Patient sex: F
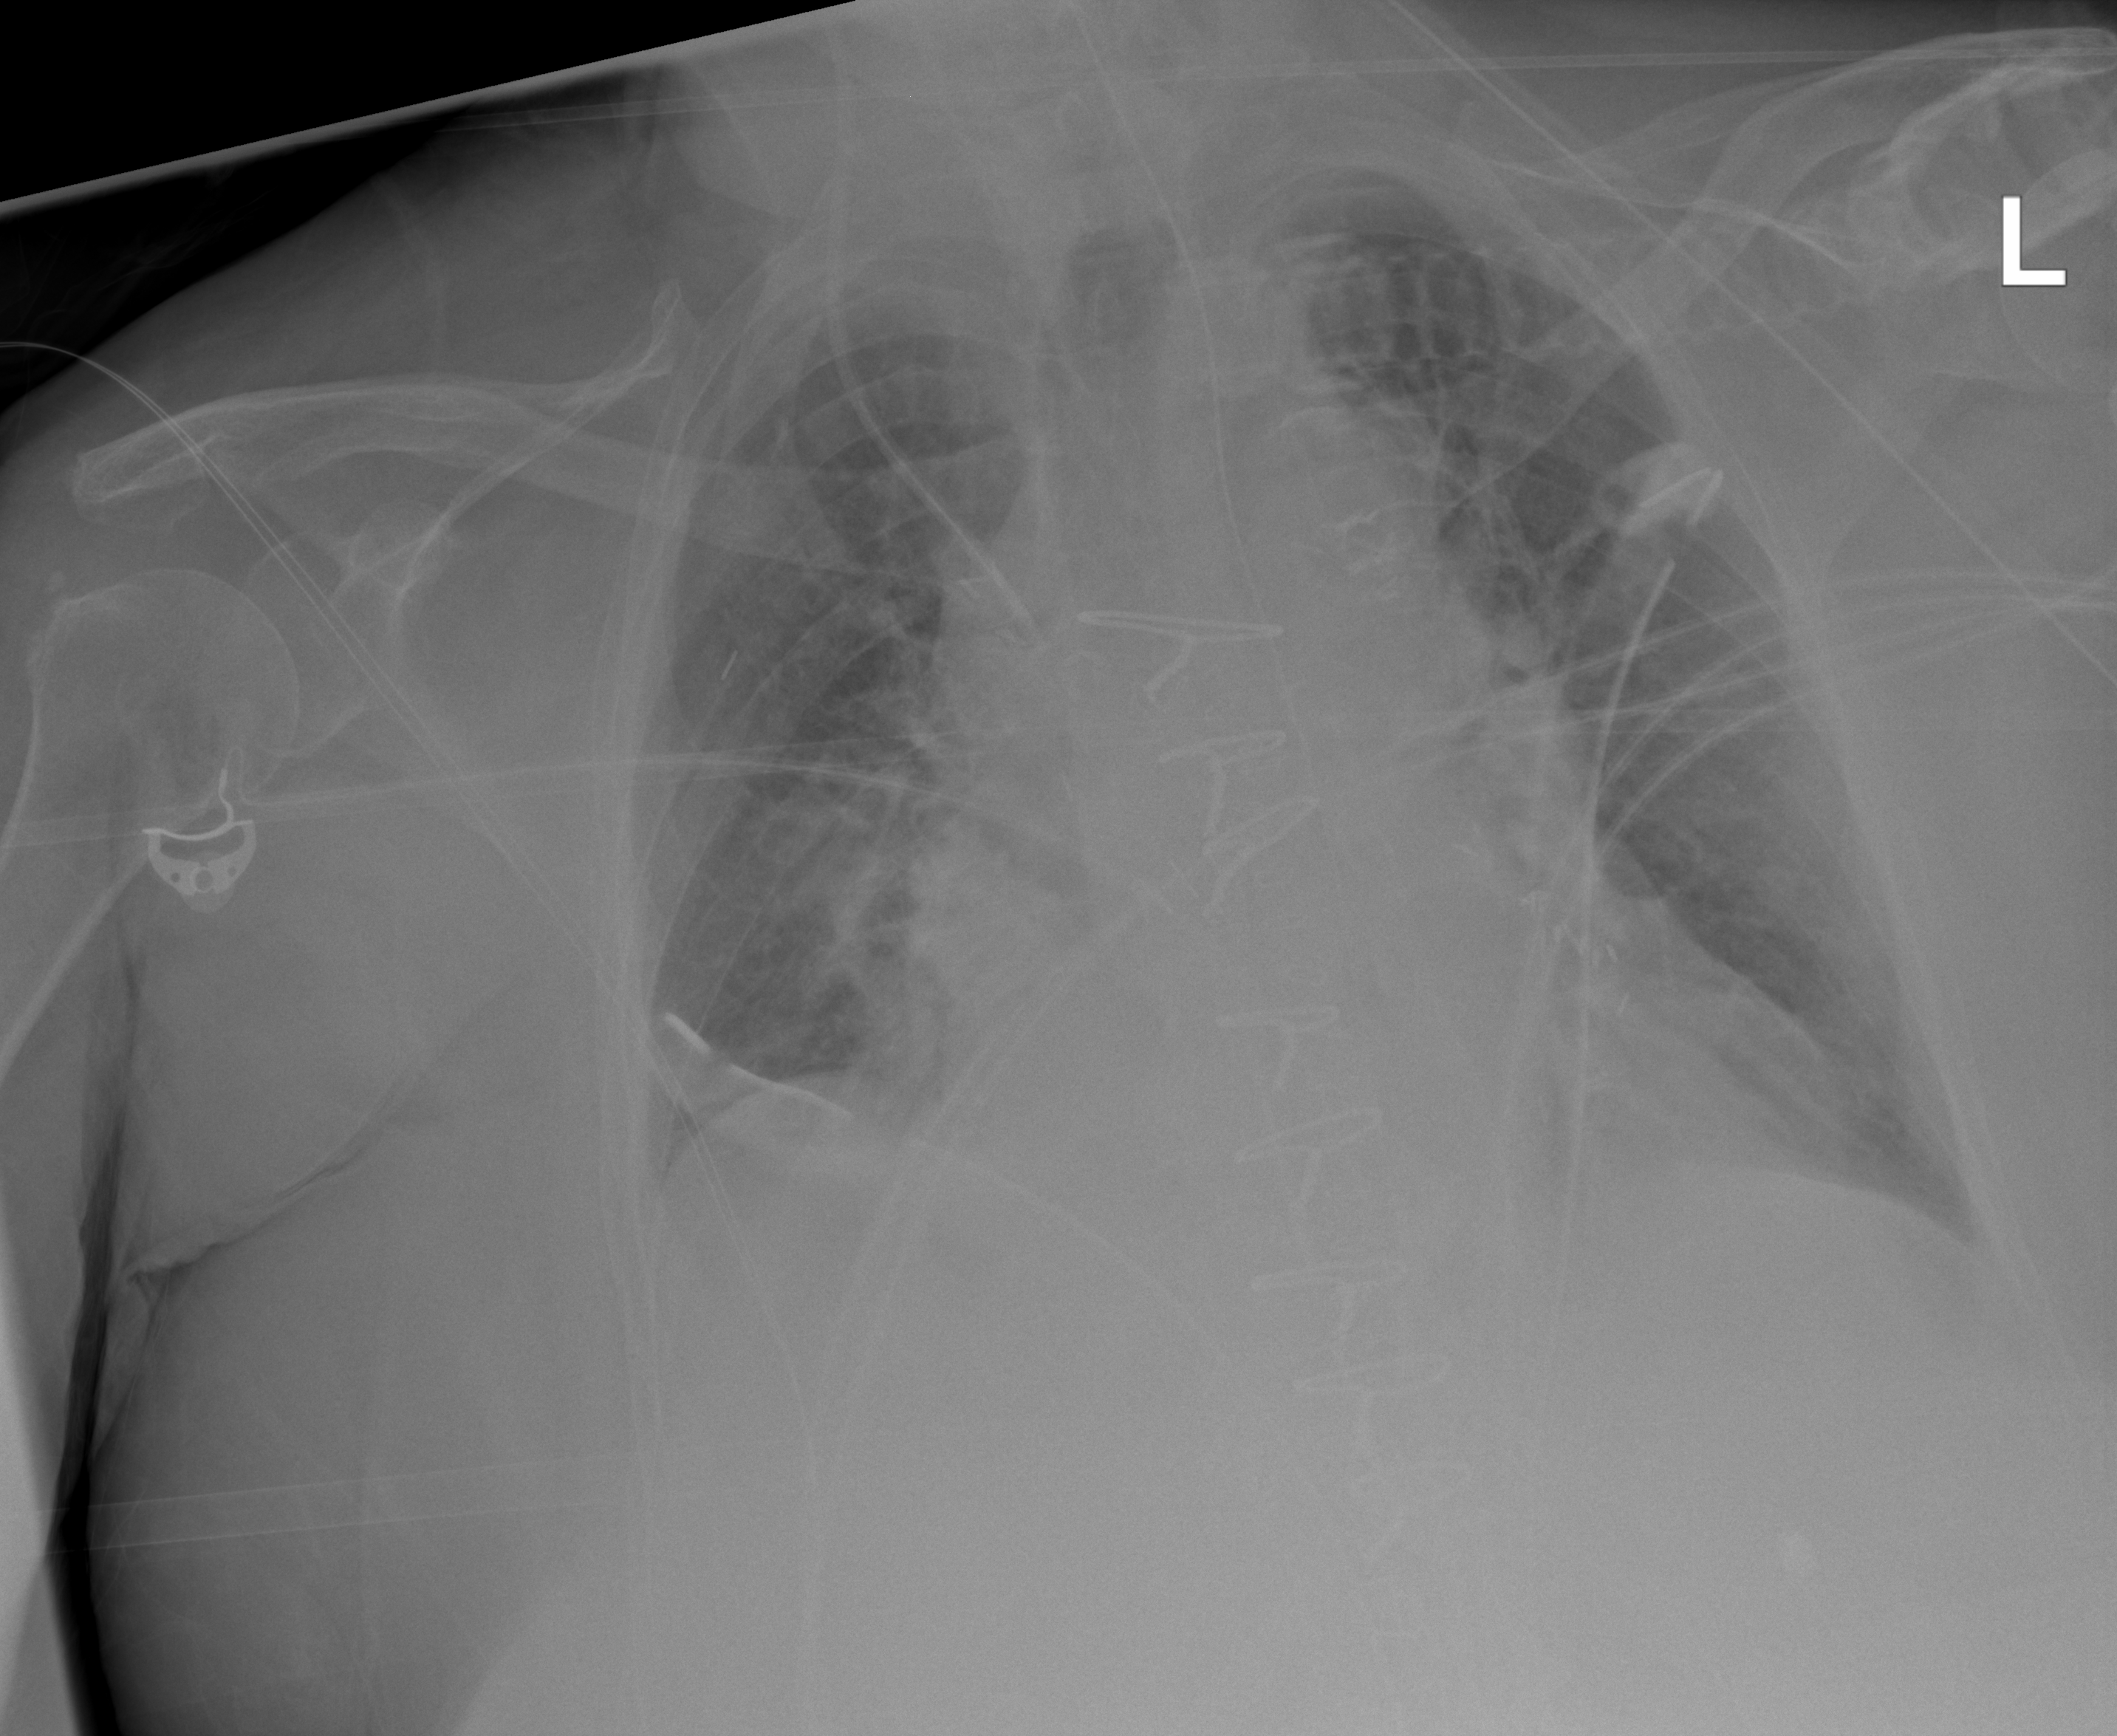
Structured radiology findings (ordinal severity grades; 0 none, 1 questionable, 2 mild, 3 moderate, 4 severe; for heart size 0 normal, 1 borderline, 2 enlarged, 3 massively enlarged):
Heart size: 2
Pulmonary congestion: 2
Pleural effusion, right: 0
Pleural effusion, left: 0
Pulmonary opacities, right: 1
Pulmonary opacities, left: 0
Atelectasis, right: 2
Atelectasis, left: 0